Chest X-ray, PA view. Patient: 43 years old, sex F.
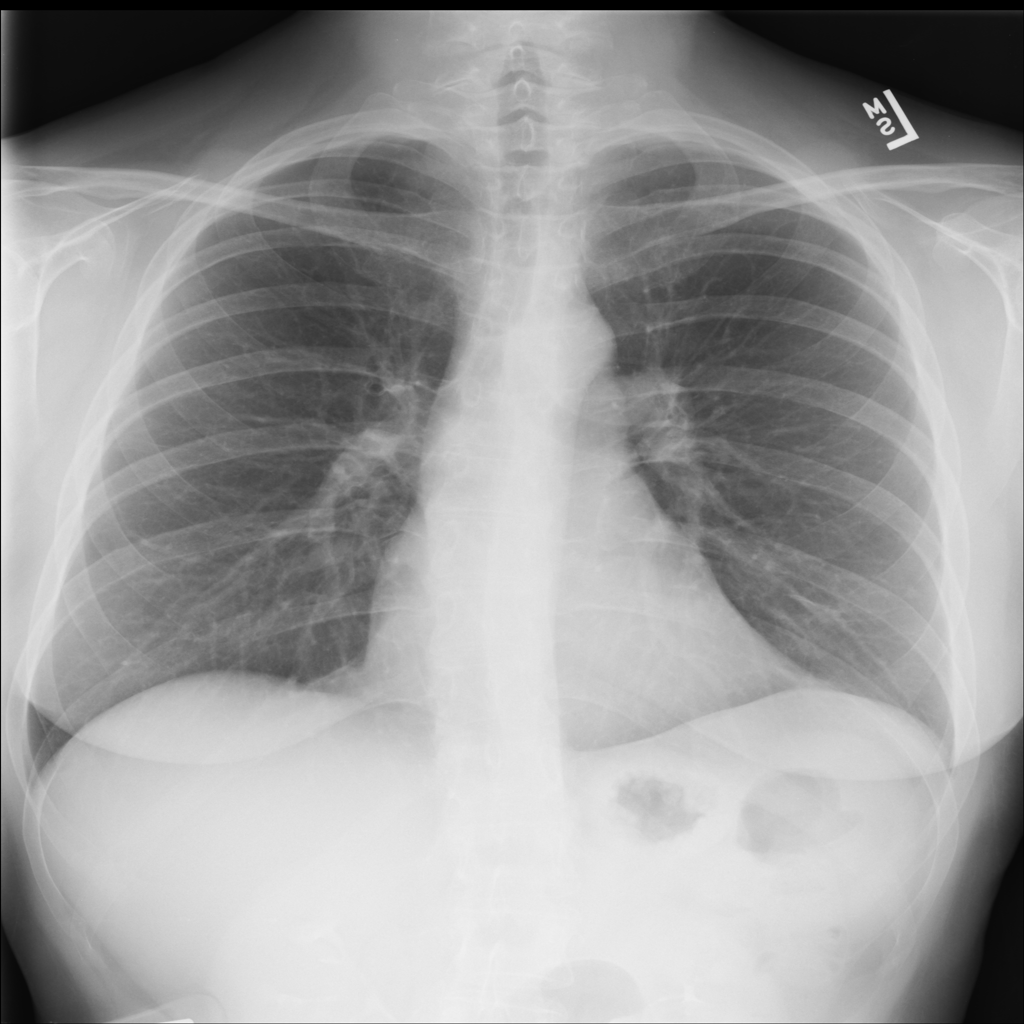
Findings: No Finding